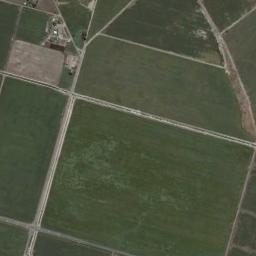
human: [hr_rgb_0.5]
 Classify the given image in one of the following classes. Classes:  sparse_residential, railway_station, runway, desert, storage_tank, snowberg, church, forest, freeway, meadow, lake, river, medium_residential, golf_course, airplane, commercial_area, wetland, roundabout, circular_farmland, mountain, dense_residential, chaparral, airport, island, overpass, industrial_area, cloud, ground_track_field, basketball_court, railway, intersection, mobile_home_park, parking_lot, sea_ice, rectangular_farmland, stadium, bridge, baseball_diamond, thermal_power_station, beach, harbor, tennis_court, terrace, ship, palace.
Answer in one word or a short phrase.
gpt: rectangular_farmland